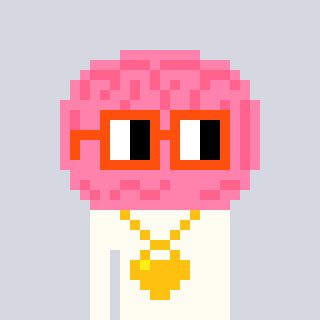
a pixel art character with square orange glasses, a brain-shaped head and a grayscale-colored body on a cool background